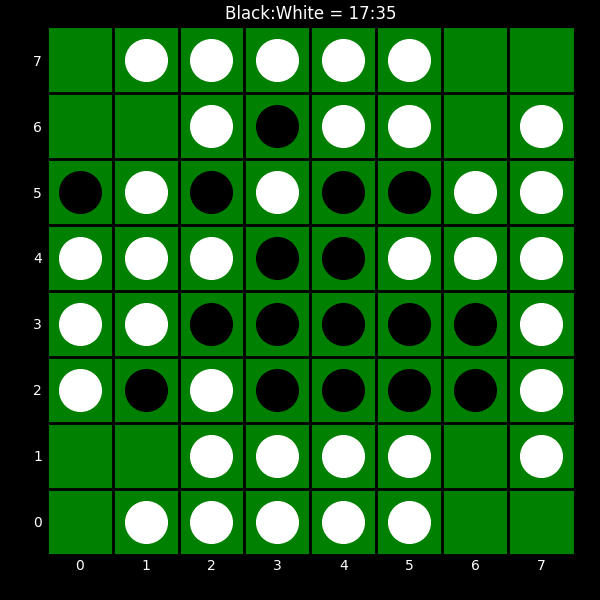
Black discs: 17
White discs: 35